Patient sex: M
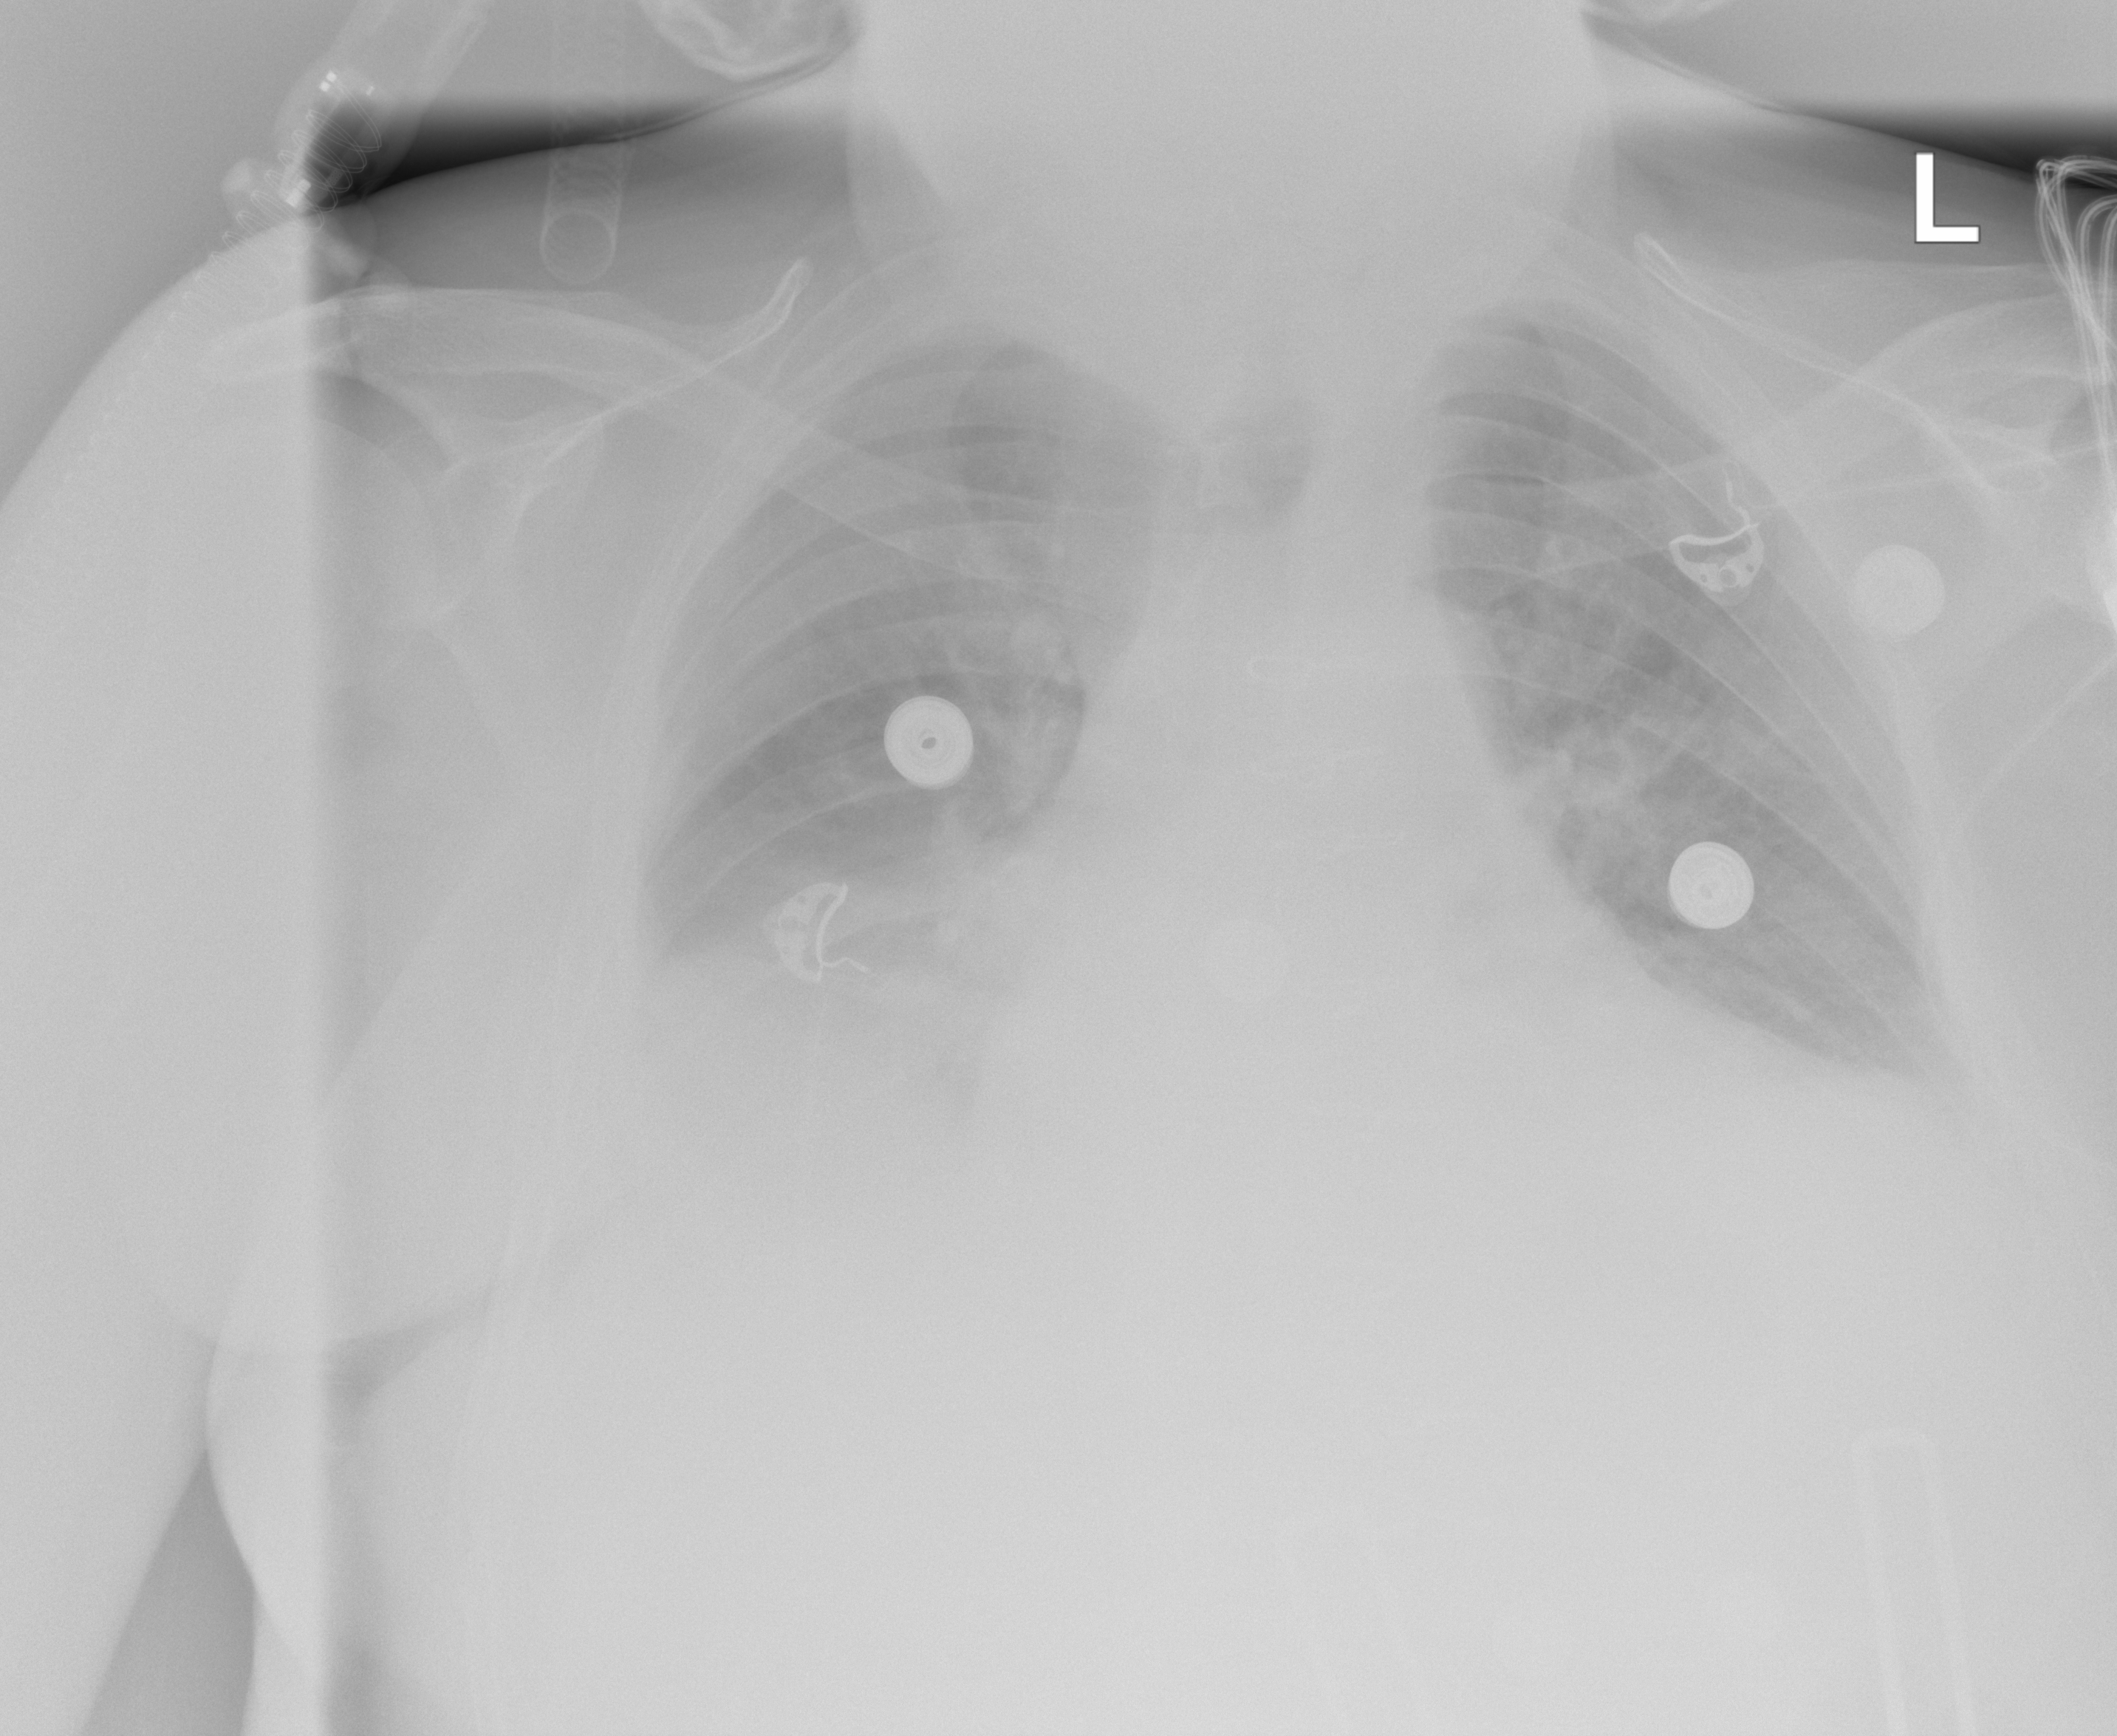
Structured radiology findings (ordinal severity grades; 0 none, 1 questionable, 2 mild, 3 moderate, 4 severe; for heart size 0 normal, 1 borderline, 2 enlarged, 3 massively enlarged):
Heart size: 2
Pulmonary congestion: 2
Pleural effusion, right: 2
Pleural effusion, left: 2
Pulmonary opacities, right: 0
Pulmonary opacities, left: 0
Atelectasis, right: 3
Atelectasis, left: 3